Field crop: maize
Growth stage: 2
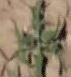
Species: atriplex